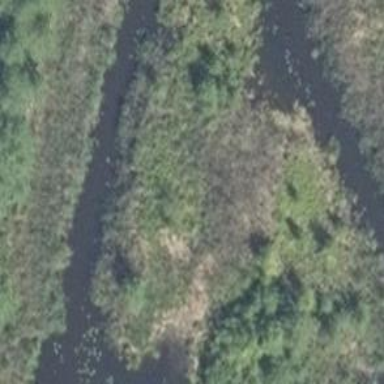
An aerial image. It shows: Wetland area used as meadow.